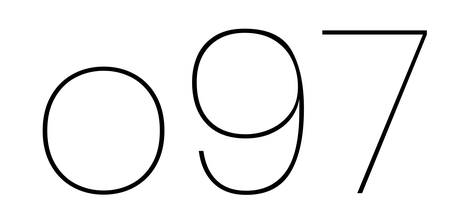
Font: Poppins-Thin